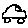
Label: car